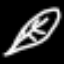
Label: leaf